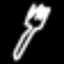
Label: fork